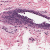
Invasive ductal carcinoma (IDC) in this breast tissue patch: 0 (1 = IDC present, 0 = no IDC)